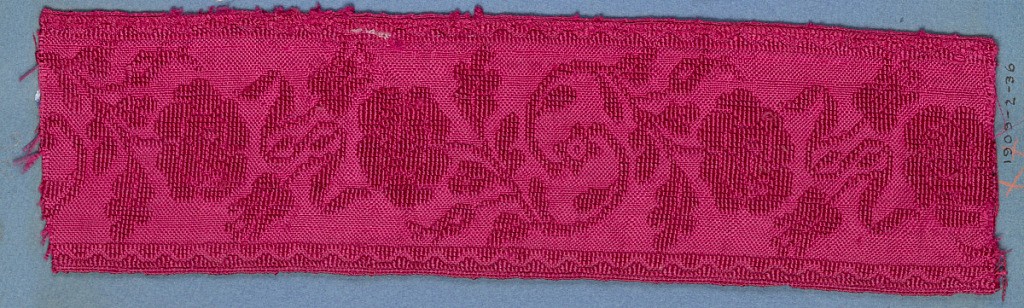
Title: Trimming
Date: ca. 1850
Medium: silk
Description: Red trimming fragment in a design of roses with buds and leaves placed diagonally.